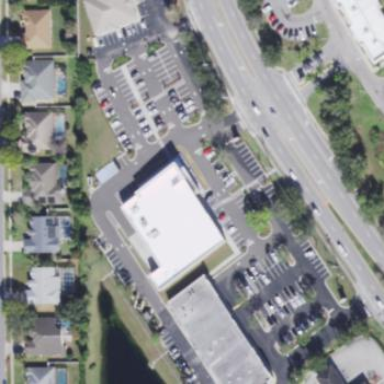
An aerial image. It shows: Building that houses supermarket.